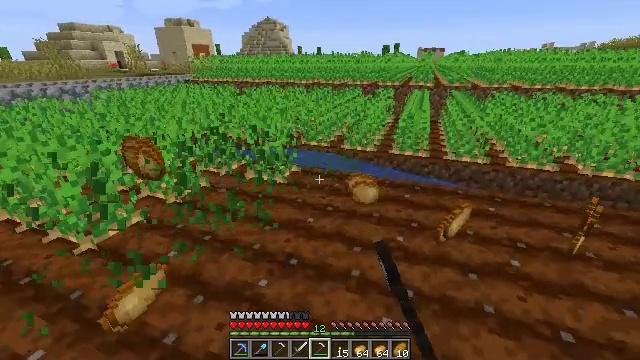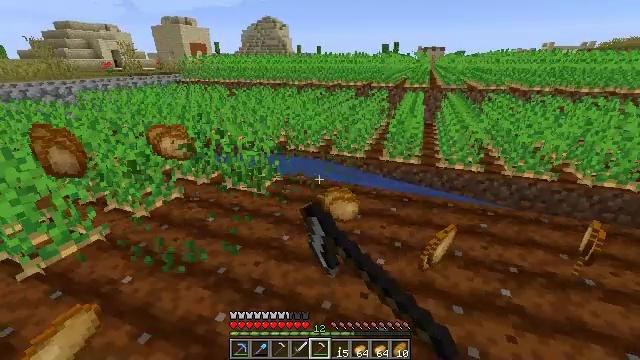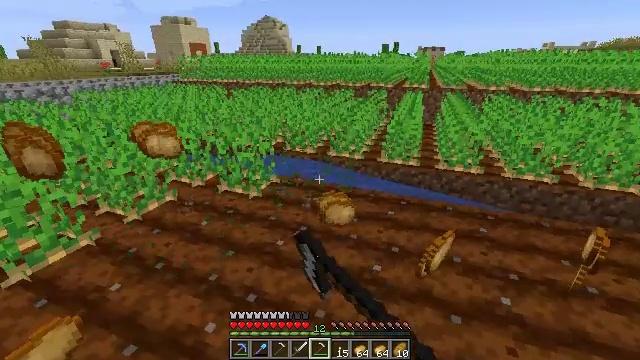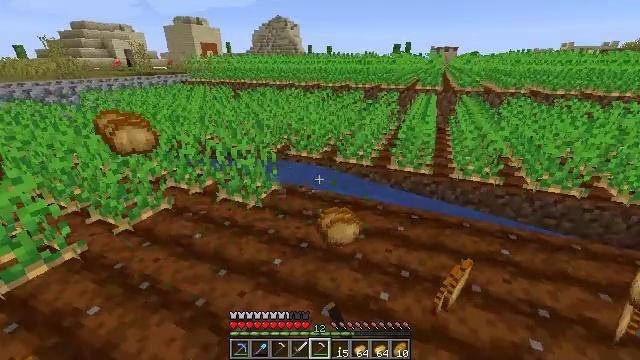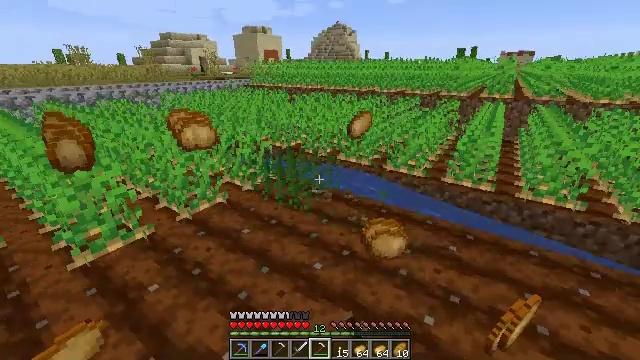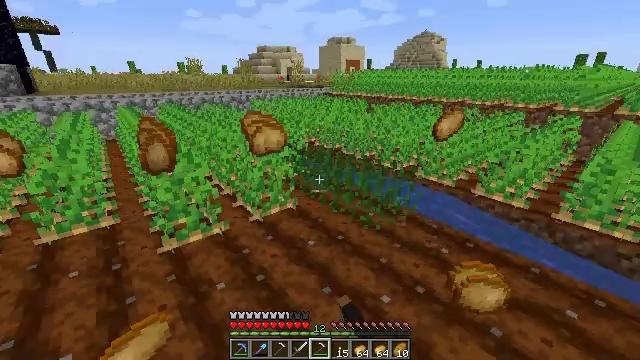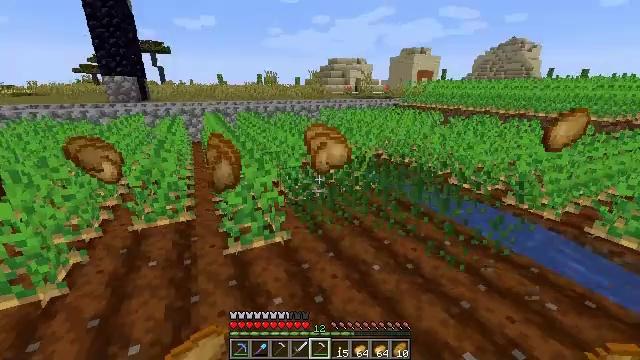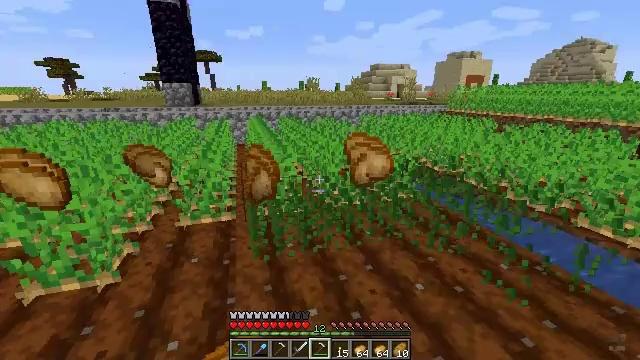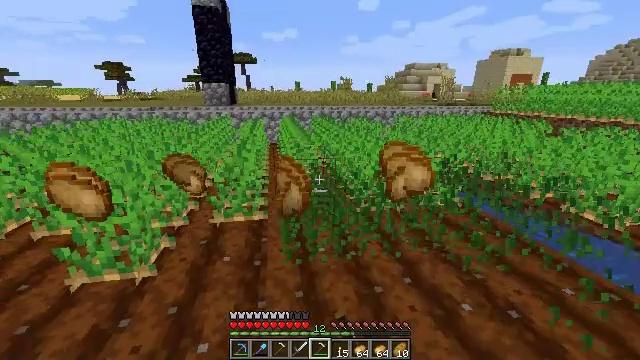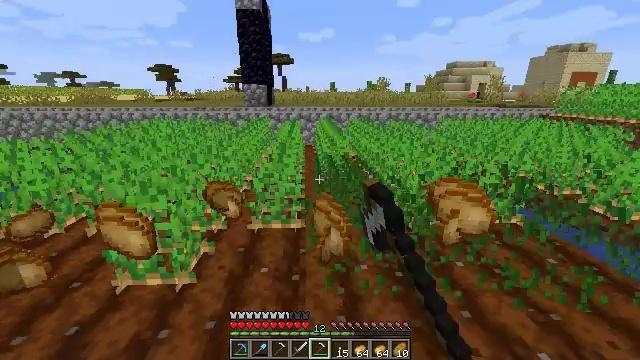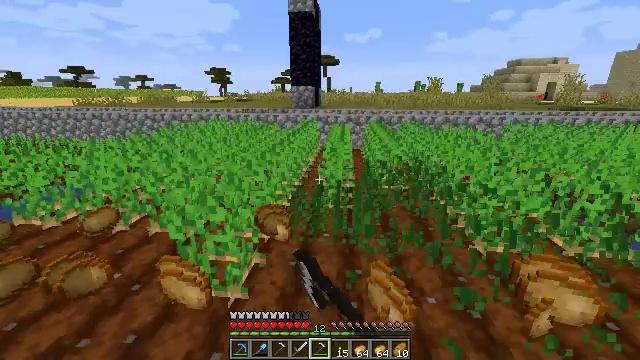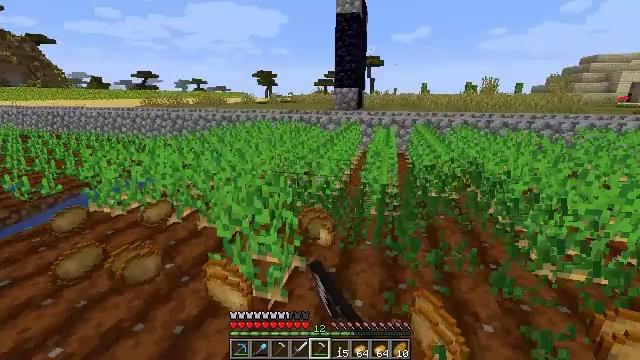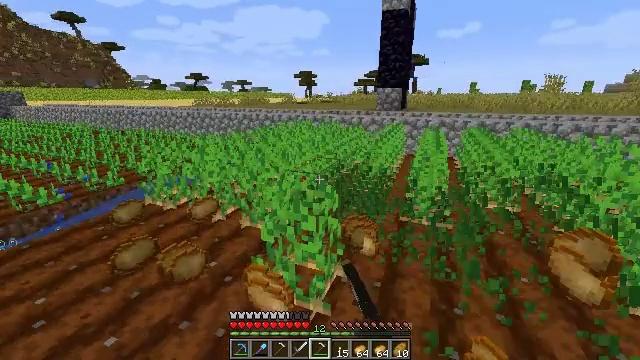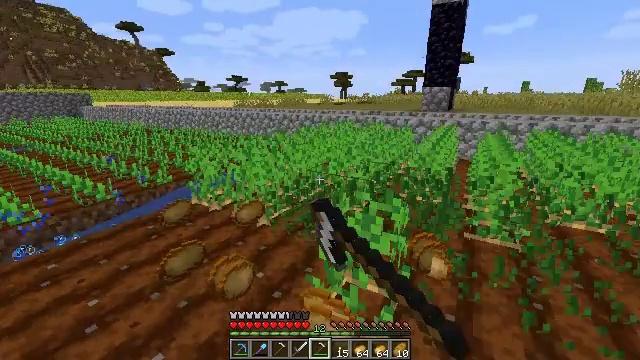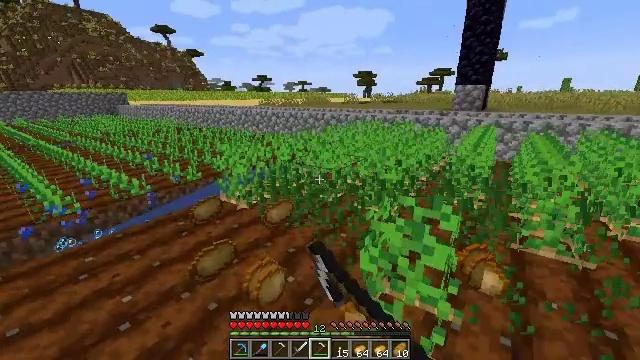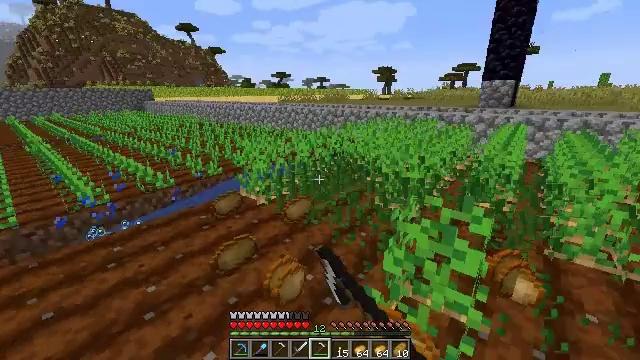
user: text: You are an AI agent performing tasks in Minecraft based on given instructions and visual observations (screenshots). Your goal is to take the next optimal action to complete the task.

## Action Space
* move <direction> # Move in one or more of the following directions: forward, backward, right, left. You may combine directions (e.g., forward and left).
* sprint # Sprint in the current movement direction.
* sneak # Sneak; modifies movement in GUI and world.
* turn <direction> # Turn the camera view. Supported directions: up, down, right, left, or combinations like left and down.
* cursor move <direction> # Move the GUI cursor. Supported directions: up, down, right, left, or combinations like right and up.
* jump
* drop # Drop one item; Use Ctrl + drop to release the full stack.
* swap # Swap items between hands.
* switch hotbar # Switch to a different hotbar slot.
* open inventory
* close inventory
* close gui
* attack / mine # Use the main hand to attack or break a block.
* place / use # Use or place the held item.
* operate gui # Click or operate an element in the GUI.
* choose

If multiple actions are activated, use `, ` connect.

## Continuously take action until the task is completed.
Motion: motion action
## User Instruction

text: Mine potatoes from the farmland.
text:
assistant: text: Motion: move forward and move right, attack / mine
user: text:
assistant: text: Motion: move forward and move right, attack / mine
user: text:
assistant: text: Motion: move forward and move left, turn left, attack / mine
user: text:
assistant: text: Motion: move forward and move left, turn left and up, attack / mine
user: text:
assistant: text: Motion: move forward and move left, turn left and up, attack / mine
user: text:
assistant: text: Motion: move forward and move left, turn left and up, attack / mine
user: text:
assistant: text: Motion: move forward and move left, turn left and up, attack / mine
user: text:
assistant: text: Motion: move forward and move left, turn left, attack / mine
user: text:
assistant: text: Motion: move forward and move left, turn left, attack / mine
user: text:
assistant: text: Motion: move forward and move left, turn left, attack / mine
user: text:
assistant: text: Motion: move forward and move left, turn left, attack / mine
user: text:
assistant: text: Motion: move forward and move left, turn left, attack / mine
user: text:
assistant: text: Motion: move forward and move left, turn left, attack / mine
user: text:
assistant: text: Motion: move forward and move left, turn left, attack / mine
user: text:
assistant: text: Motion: move forward and move left, turn left, attack / mine
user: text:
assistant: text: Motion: move forward and move left, turn left, attack / mine
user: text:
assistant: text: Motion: move forward and move left, turn right and down, attack / mine
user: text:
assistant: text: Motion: move forward and move right, turn right, attack / mine
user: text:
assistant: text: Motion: move forward and move right, turn right and up, attack / mine
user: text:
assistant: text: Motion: move forward and move right, turn right, attack / mine
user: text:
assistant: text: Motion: move forward and move right, turn right, attack / mine
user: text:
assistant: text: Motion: move forward and move right, turn right, attack / mine
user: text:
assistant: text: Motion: move forward and move right, turn right, attack / mine
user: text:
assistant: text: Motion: move forward and move right, turn right, attack / mine
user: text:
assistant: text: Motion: move forward and move right, turn right, attack / mine
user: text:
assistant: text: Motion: move right, turn right, attack / mine
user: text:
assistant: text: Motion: move right, turn right, attack / mine
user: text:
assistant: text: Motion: move right, turn right, attack / mine
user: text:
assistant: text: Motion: move right, attack / mine
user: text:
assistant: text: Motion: move right, attack / mine